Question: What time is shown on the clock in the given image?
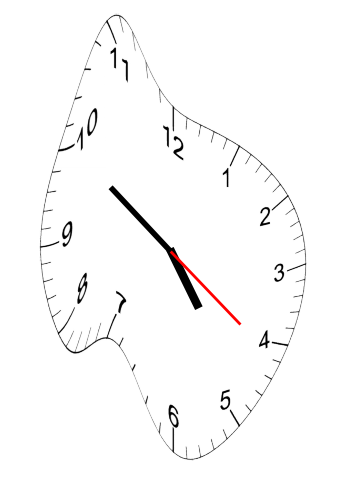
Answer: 04:50:21